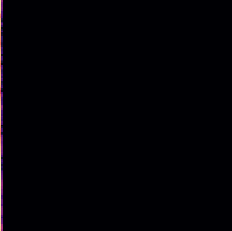
Sound class: Chainsaw